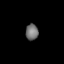
Tissue: lung
Cell type: Others
Senescence score: 0.6356
Nuclear area (px): 199
Mean DAPI intensity: 112.854